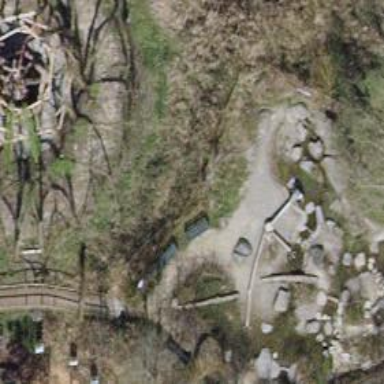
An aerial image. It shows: Bench for seating.